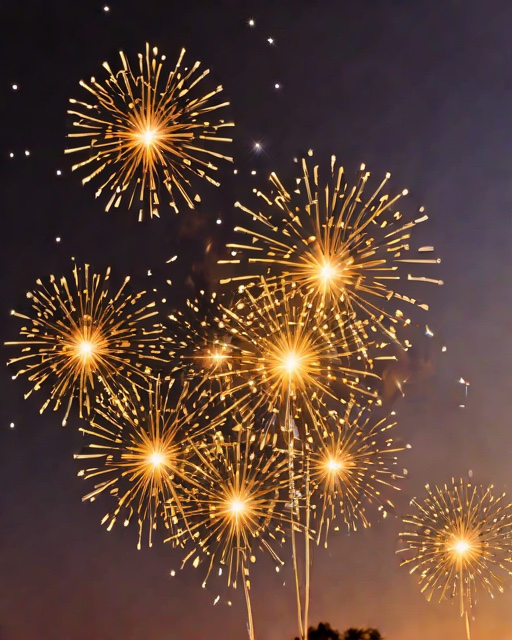
Category: Congratulations